Aerial crown-view tile of a tropical tree (Barro Colorado Island, Panama), acquired 20241014:
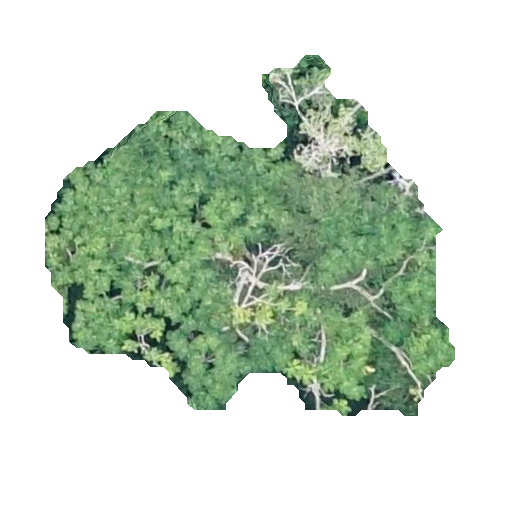
Species: Quararibea stenophylla
GBIF accepted scientific name: Quararibea stenophylla
Crown area: 149.892 m²